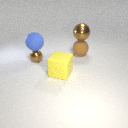
large yellow rubber cube in front of large brown rubber sphere